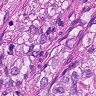
Metastatic tissue present: yes